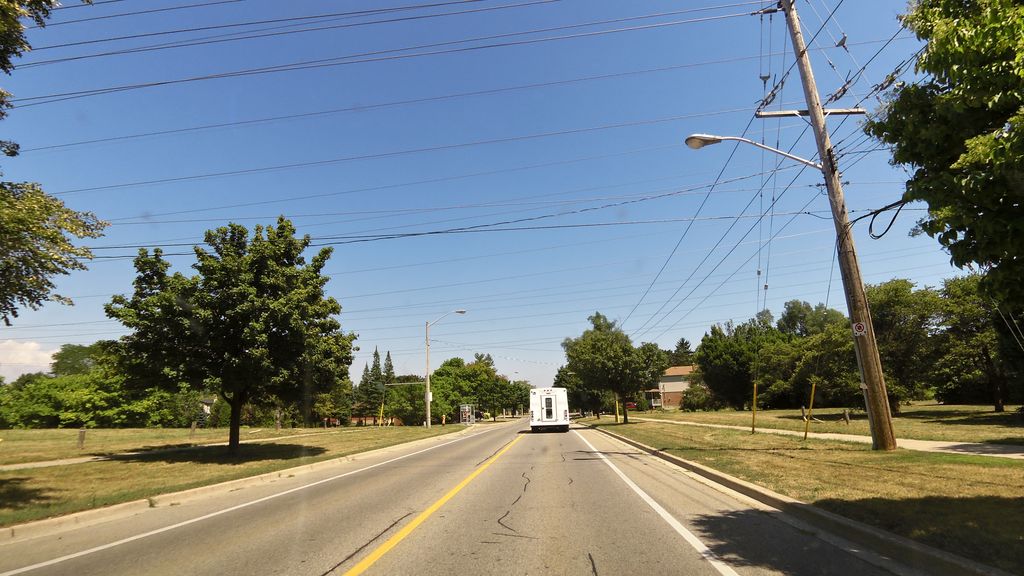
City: toronto